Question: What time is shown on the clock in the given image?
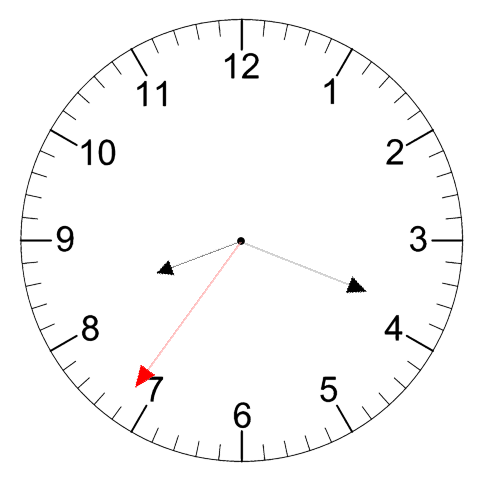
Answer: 08:18:36